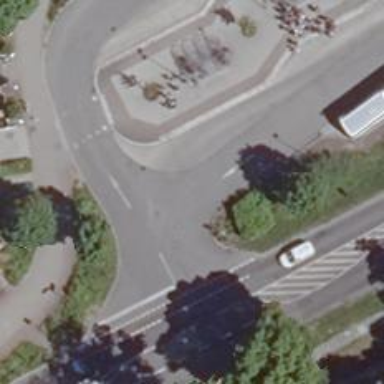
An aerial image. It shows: Public transport stop position.